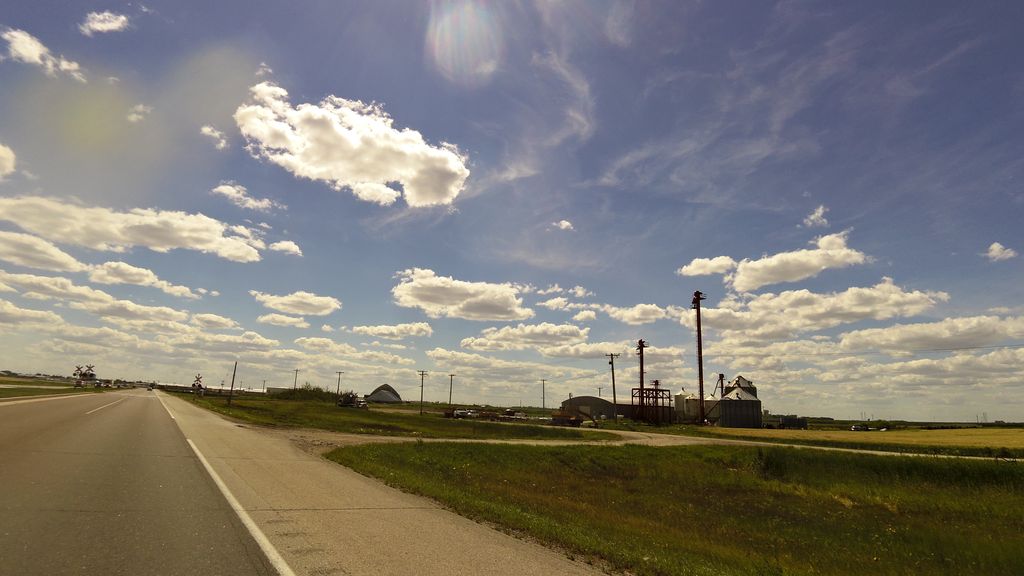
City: winnipeg